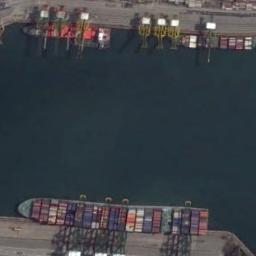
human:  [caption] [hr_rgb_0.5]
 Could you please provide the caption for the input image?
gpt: There are three ships in the blue water on the shore .

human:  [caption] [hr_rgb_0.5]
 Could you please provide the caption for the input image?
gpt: There are many containers on the ship .

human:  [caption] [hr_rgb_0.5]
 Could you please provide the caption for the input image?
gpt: There are three full containers loaded at the dock, And there are many loading and unloading equipment on the dock .

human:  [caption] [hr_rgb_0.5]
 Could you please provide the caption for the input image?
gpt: Several cargo ships full of containers are docked at the container terminal .

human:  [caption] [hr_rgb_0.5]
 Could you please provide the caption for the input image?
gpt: There are several ships with many containers .